Aerial crown-view tile of a tropical tree (Barro Colorado Island, Panama), acquired 20250915:
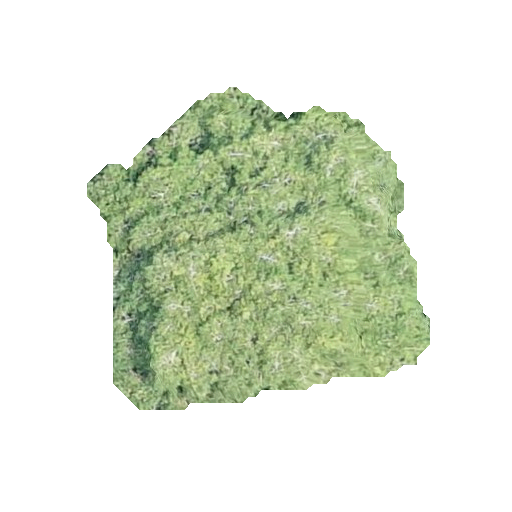
Species: Virola surinamensis
GBIF accepted scientific name: Virola surinamensis
Crown area: 116.042 m²